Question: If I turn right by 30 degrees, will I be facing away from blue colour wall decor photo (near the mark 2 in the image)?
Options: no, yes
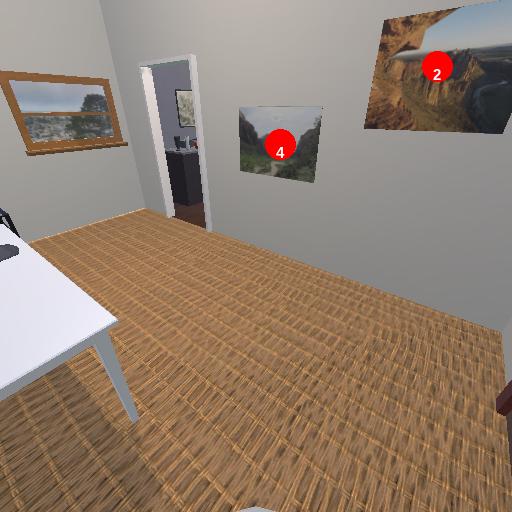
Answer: no